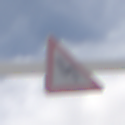
Verkehrszeichen: DoppelkurveZunaechstLinks
Umgebung: Outdoor, Nature
Tageszeit: Midday
Wetter: PartlyCloudy
Licht: Natural
Jahreszeit: NotSpecified
Kontrast: MediumContrast